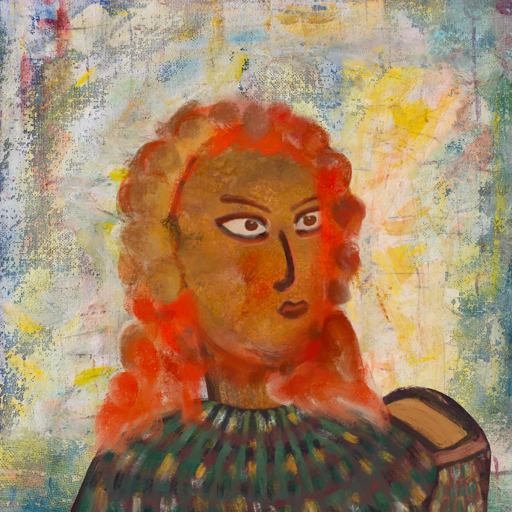
Background: Irani, Head And Neck Side: Pipe, Face Side: Roy_Bahadur, Bust: After_Raid, Hair Side: Rupkatha, Head Accessory: Blank, Second Necklace: Blank, Necklace: Blank, Baby: Blank